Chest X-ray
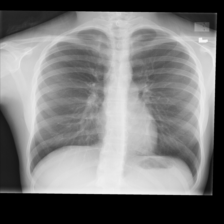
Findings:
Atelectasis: negative
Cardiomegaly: negative
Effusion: negative
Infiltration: negative
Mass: negative
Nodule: negative
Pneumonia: negative
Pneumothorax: negative
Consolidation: negative
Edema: negative
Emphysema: negative
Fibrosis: negative
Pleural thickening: negative
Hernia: negative